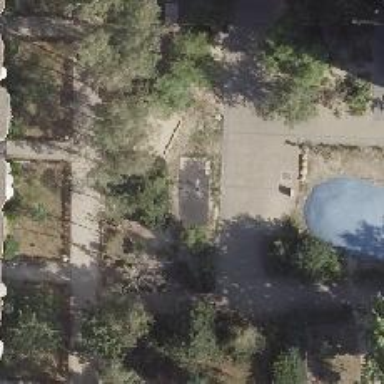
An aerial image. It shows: Playground featuring swings.